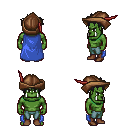
a pixel art fantasy rpg character, male body template, orc, green skin, blue cape, teal pants, raven bedhead hairstyle, leather cap, brown shoes, four views (front, back, left, right), 2x2 character sprite sheet, small pixel art, hard edges, no anti-aliasing